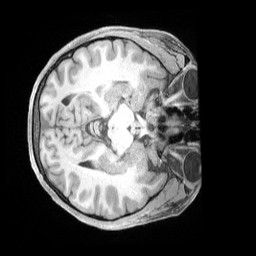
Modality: T1w
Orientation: axial
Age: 36
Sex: female
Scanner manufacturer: siemens
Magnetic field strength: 3 T
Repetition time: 2 s
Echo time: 0.00211 s